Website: apple
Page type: billing-address
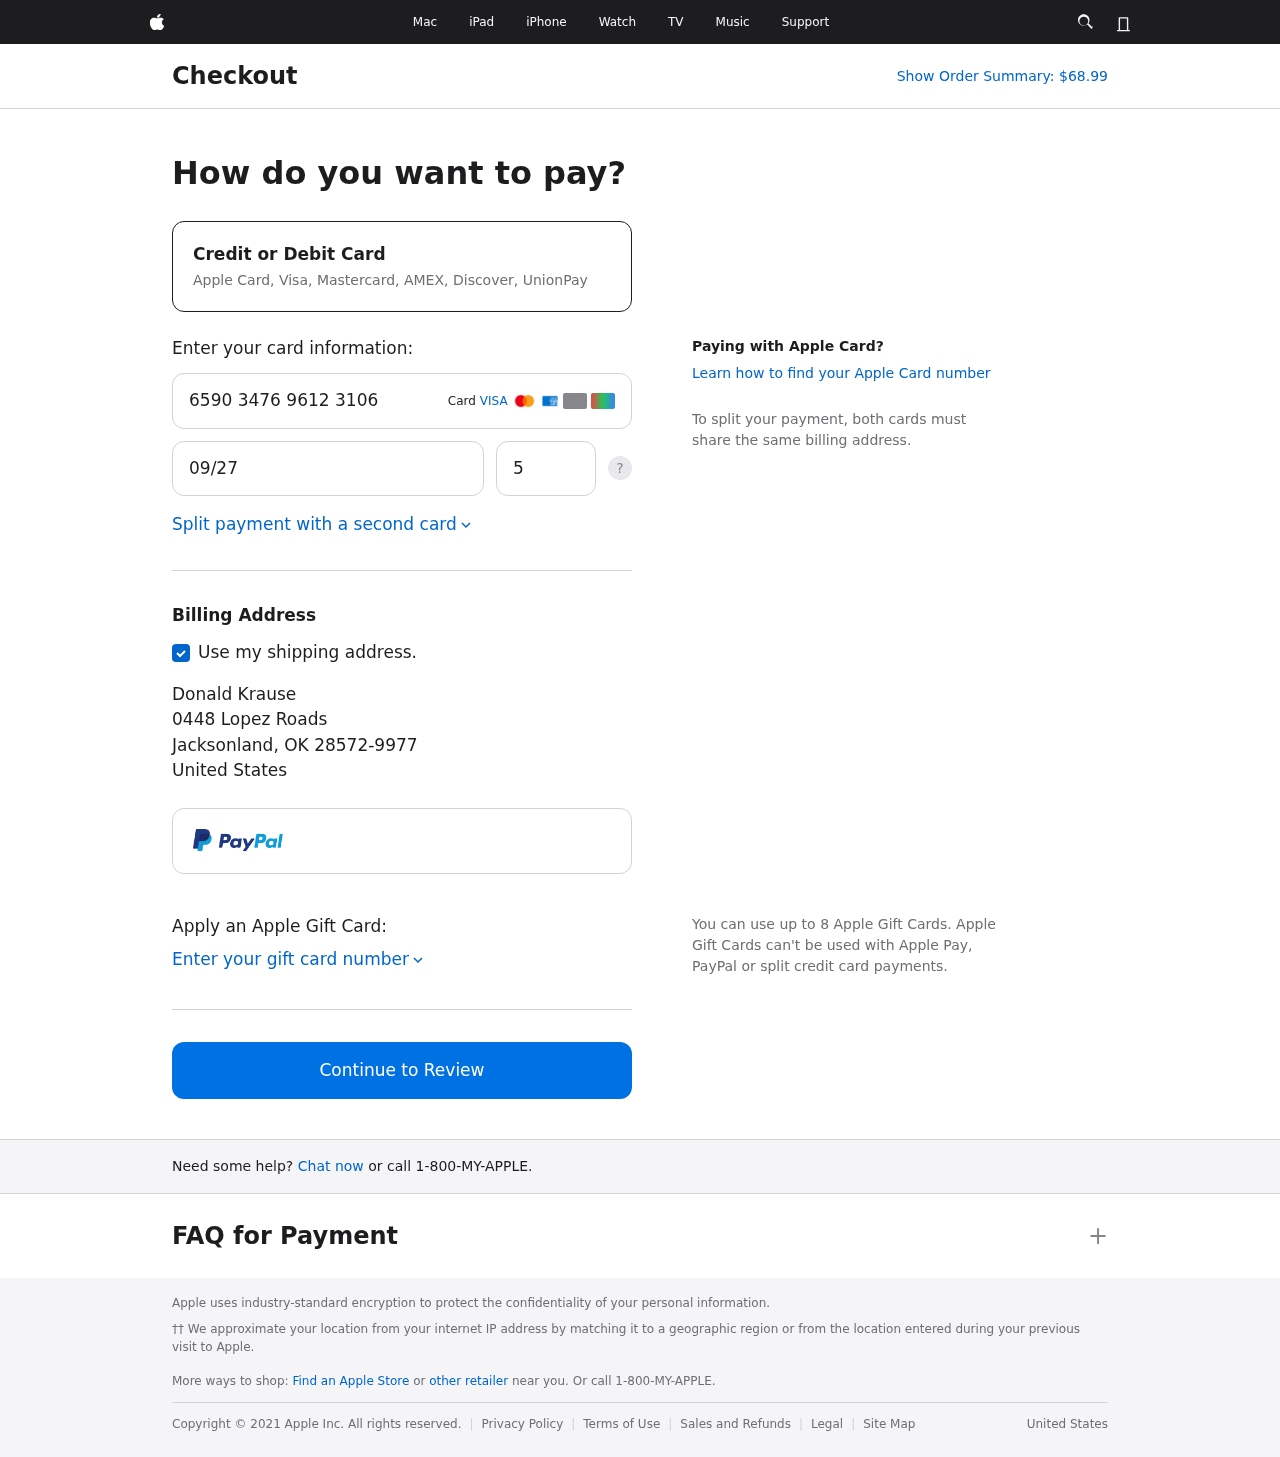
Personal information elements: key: PII_CARD_CVV
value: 576
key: PII_CARD_EXPIRY
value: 09/27
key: PII_CARD_NUMBER
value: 6590 3476 9612 3106
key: PII_CITY
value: Jacksonland
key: PII_COUNTRY
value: United States
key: PII_FULLNAME
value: Donald Krause
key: PII_POSTCODE_FULL
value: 28572-9977
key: PII_STATE_ABBR
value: OK
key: PII_STREET
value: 0448 Lopez Roads
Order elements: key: ORDER_TOTAL
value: Show Order Summary: $68.99